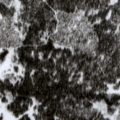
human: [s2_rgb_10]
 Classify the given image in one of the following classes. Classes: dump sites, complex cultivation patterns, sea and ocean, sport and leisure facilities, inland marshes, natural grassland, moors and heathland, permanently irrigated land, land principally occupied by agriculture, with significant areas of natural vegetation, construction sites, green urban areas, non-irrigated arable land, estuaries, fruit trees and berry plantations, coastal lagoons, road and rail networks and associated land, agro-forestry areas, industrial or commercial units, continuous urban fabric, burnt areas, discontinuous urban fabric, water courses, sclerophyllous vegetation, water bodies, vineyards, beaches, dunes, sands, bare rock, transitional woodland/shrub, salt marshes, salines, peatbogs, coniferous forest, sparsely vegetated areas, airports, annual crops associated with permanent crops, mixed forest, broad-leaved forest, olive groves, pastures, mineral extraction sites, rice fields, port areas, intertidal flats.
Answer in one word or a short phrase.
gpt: coniferous forest, mixed forest, transitional woodland/shrub